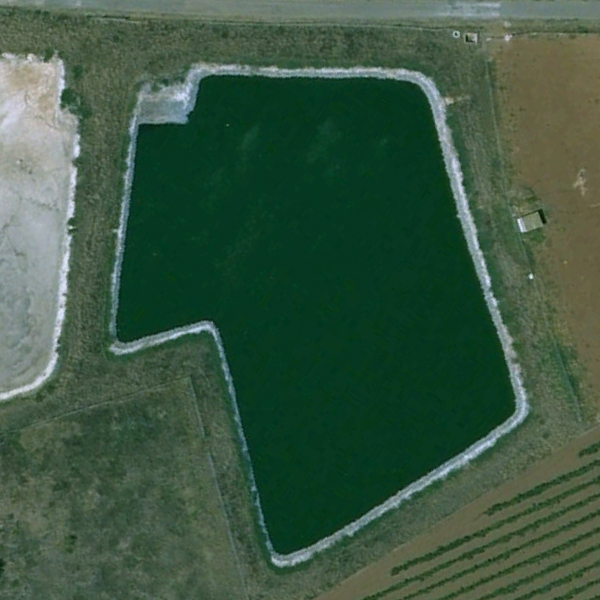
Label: Pond